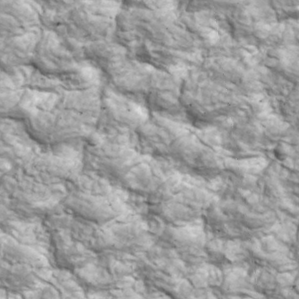
Label: non_frost